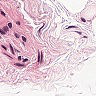
Metastatic tissue present: no